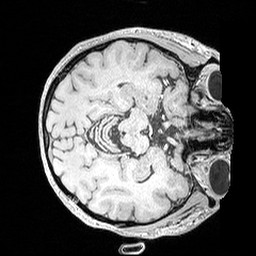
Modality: MP2RAGE
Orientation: axial
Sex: female
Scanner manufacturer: siemens
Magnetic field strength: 3 T
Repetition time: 5 s
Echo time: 0.00292 s